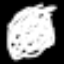
Label: octagon